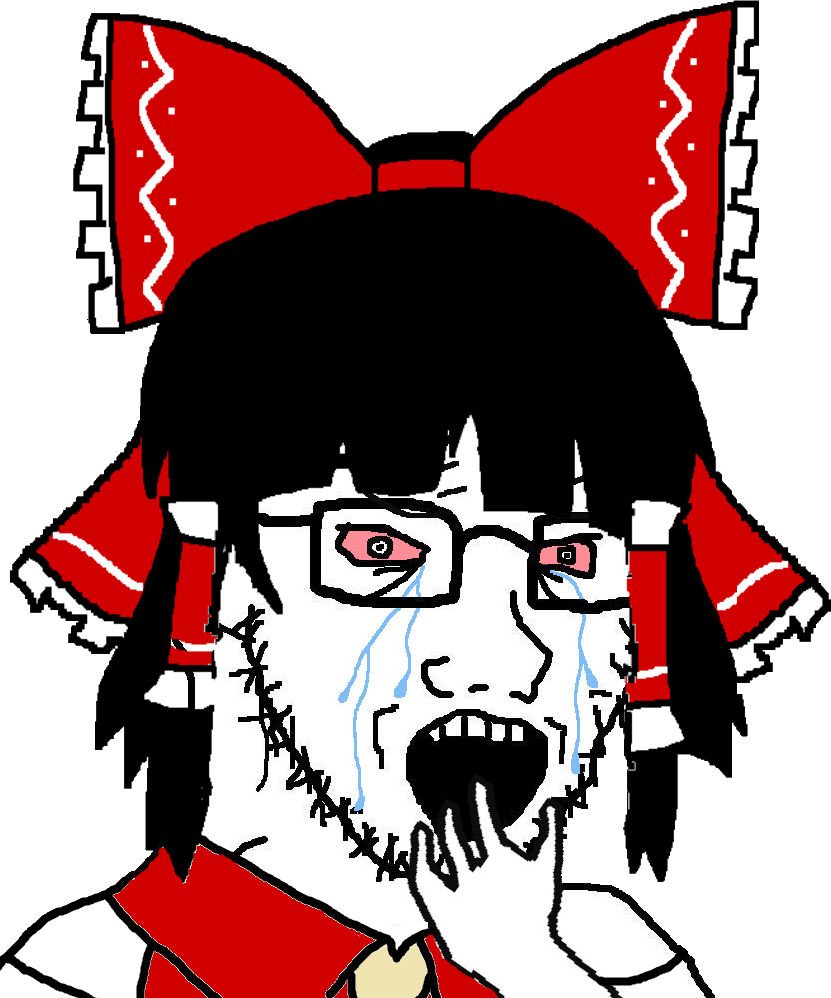
Label: 5_Soyjak